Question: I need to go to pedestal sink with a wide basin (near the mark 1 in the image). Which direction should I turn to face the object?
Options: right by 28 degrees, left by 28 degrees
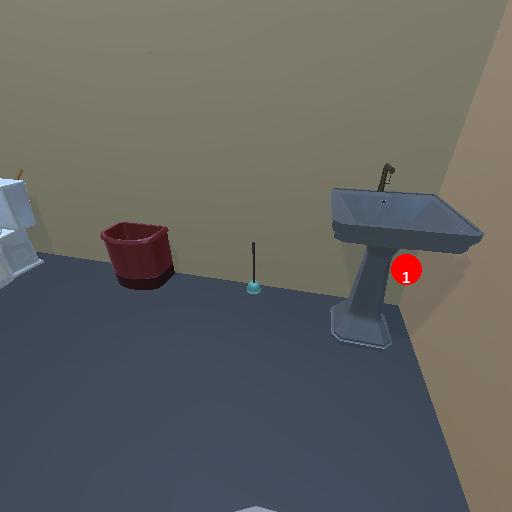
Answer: right by 28 degrees